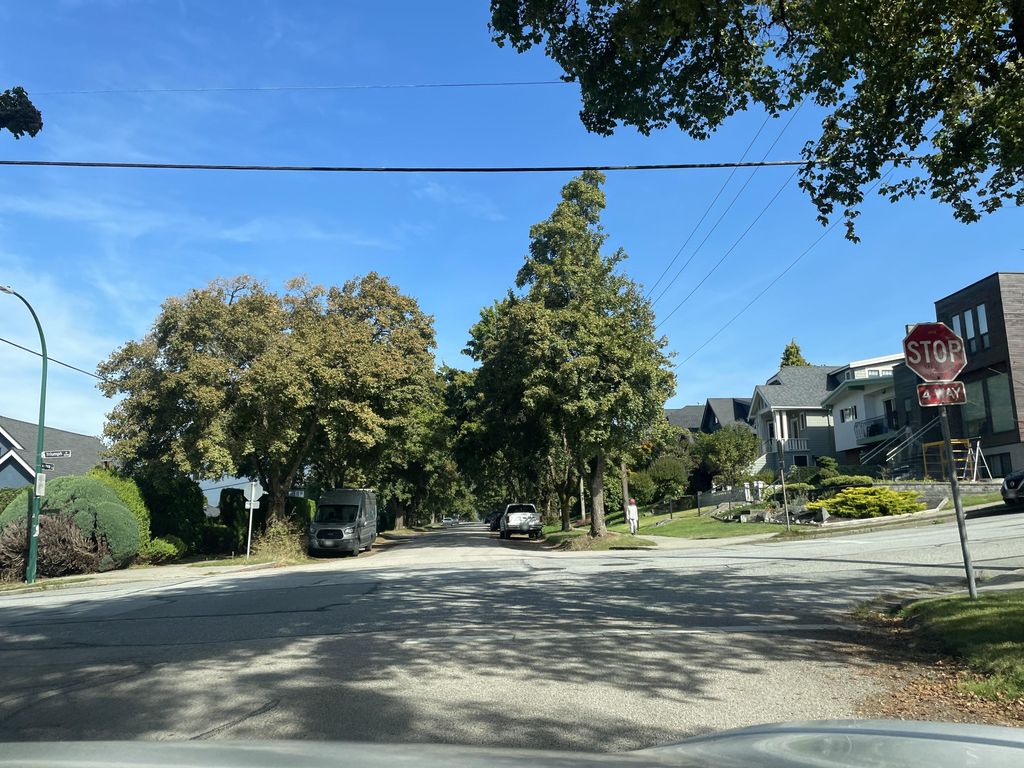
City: vancouver